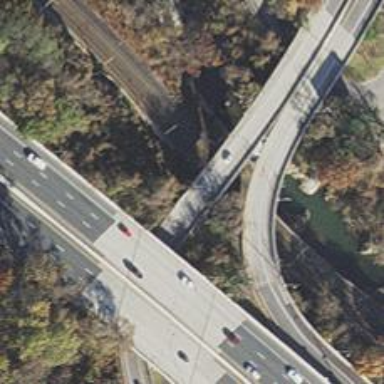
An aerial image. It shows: Bridge over motorway link with asphalt surface.